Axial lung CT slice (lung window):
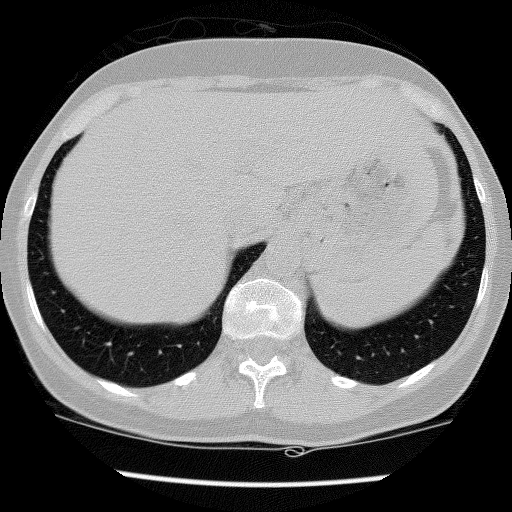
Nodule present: no